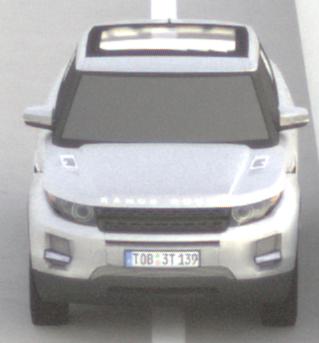
Make: Land Rover
Model: Range Rover Evoque 2.0 Si4
Detailed model: Range Rover Evoque (I)
Model produced from: 2011/08
Model produced until: 2013/11
Doors: 5
Color: white
Road condition: dry road
Daytime: sunrise or sunset
Contrast: low contrast